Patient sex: F
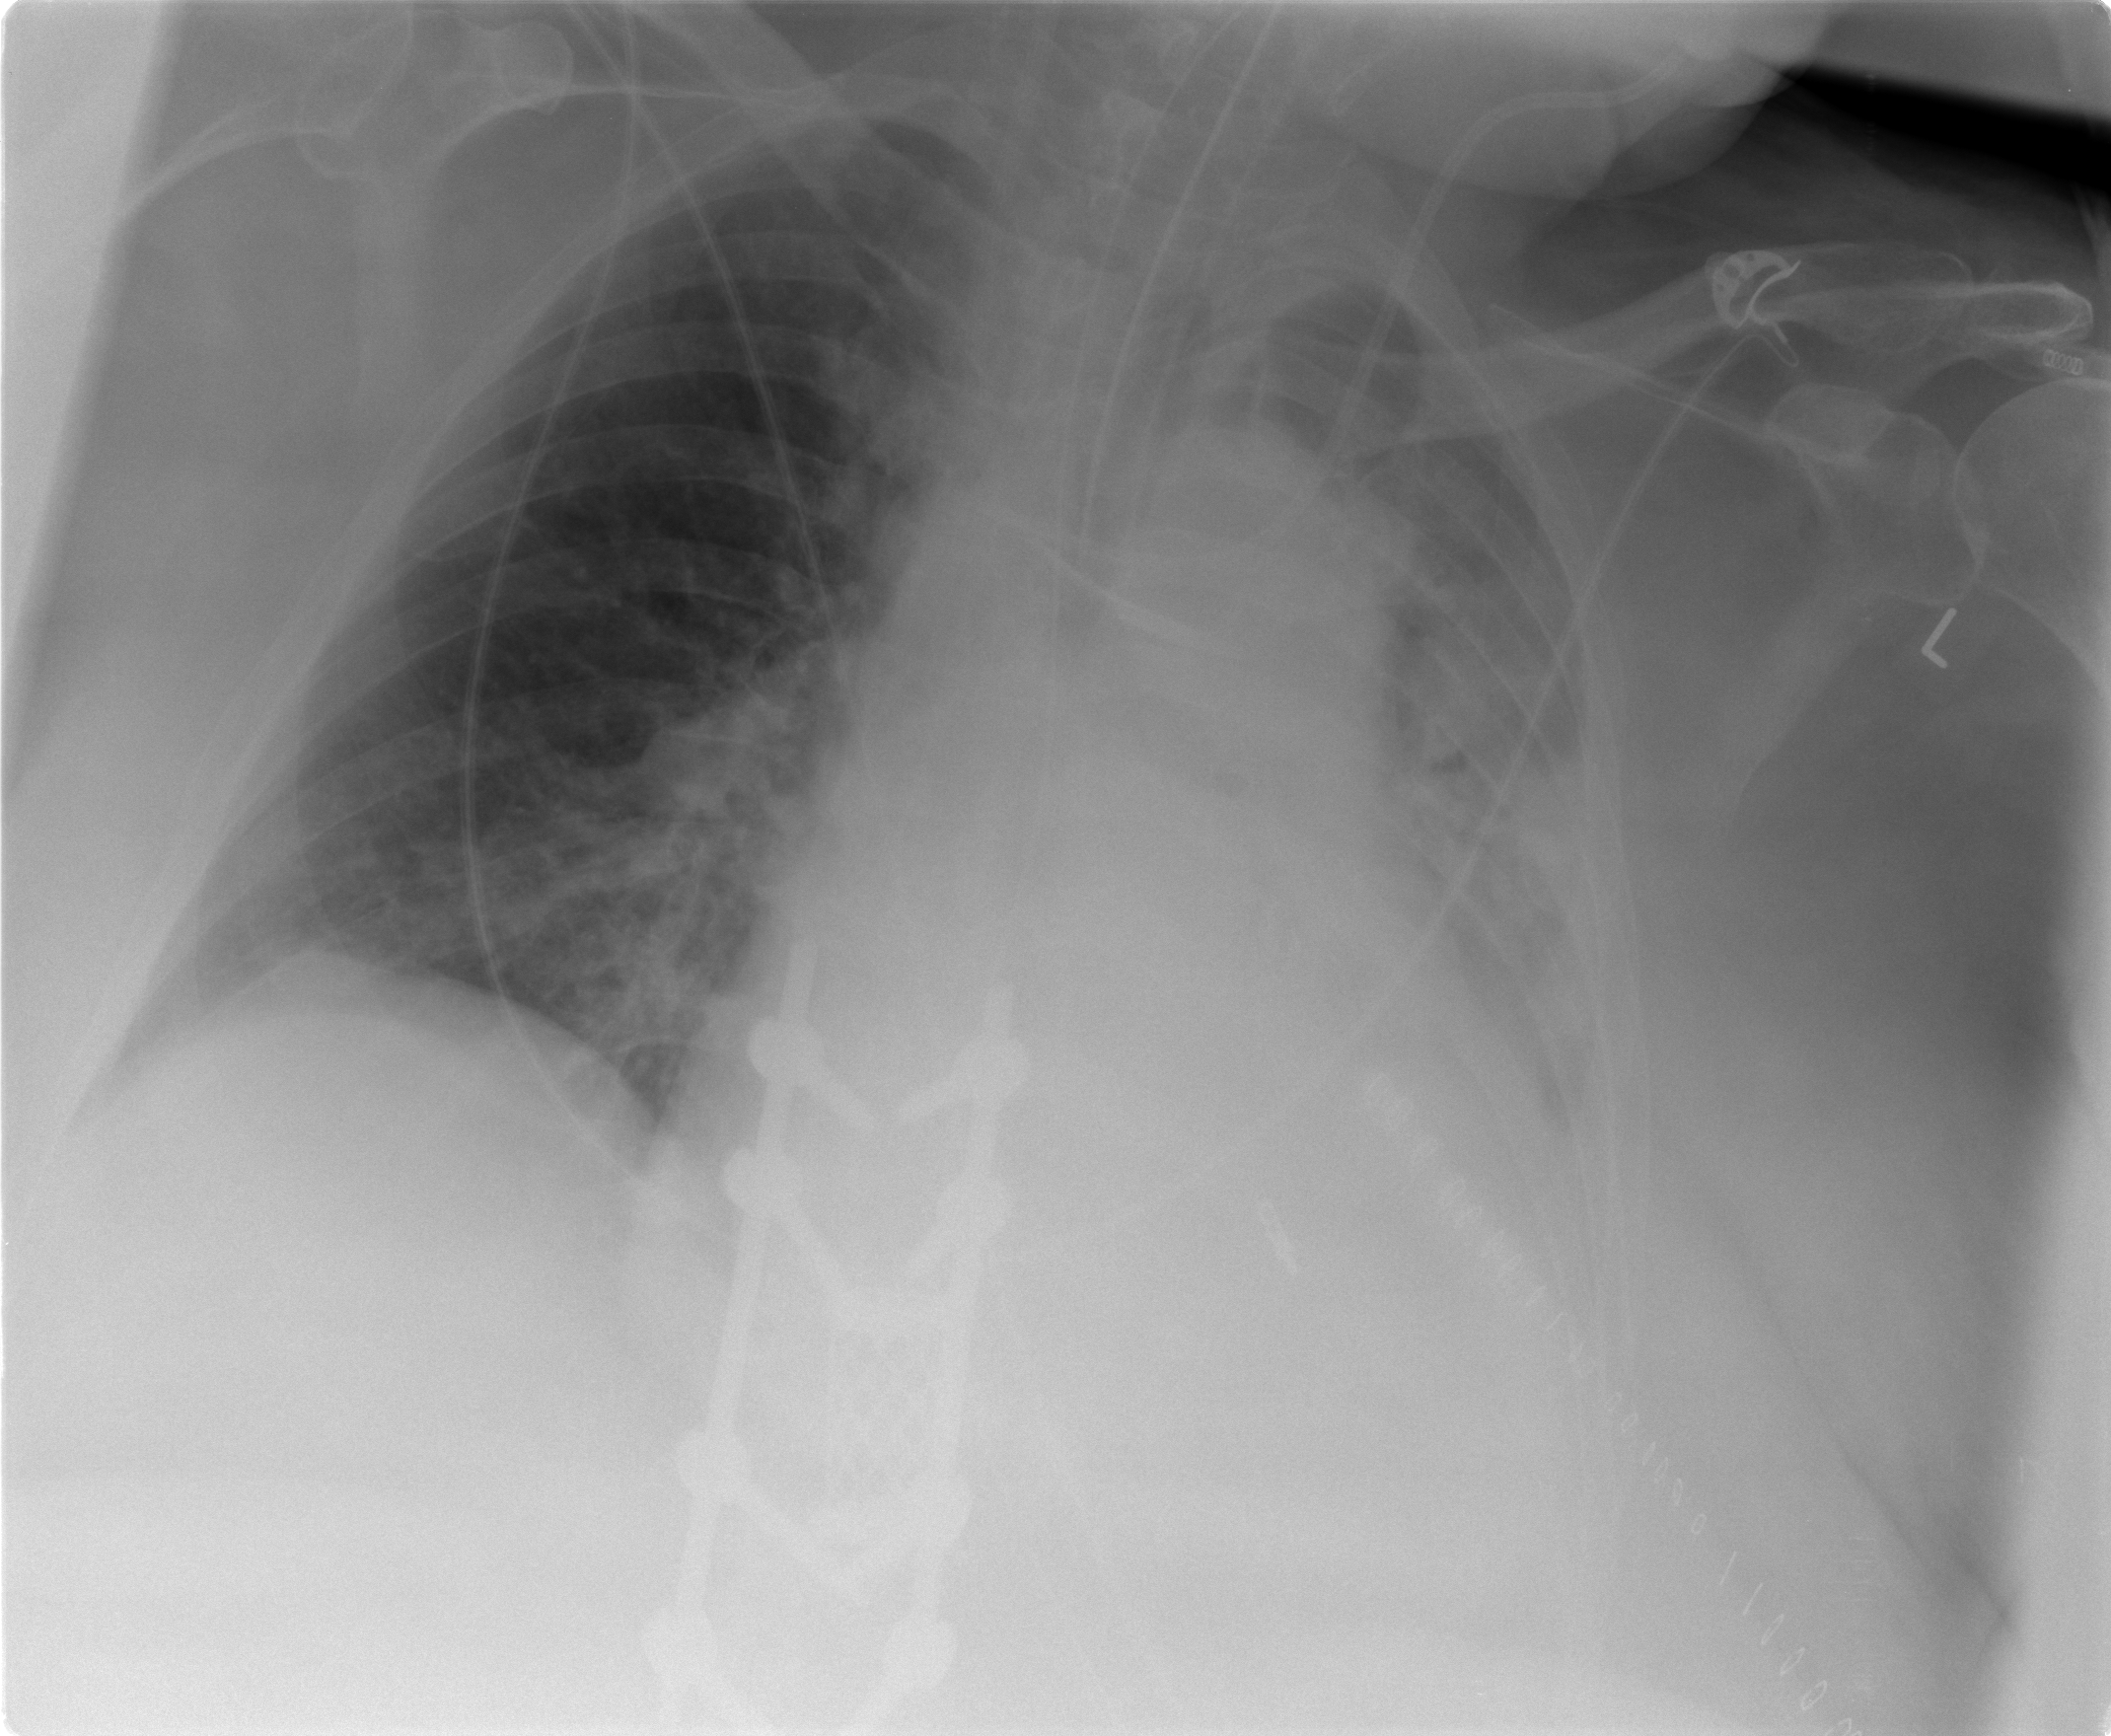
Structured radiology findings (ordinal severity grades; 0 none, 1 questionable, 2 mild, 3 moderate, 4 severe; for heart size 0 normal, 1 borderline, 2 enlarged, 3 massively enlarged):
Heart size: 3
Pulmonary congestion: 2
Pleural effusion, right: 0
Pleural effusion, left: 2
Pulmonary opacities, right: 0
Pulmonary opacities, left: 2
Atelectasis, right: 0
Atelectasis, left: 2